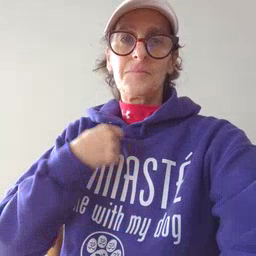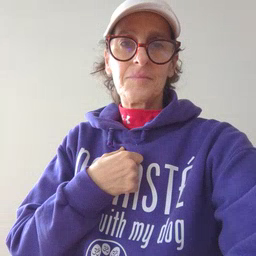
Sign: zipper